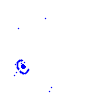
Particle: electron